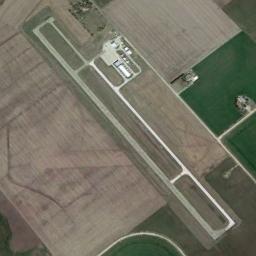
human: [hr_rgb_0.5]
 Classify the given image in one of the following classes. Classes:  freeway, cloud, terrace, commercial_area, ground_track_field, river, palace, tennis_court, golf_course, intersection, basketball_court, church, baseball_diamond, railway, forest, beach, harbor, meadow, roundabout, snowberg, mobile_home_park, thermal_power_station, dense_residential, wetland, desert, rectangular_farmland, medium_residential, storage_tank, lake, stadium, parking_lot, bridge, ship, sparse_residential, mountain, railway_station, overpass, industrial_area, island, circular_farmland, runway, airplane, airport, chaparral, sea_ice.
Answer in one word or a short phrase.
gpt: airport